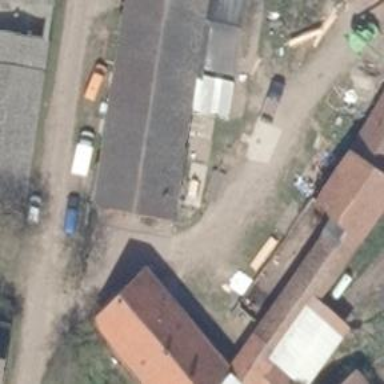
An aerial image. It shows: Farm shop.